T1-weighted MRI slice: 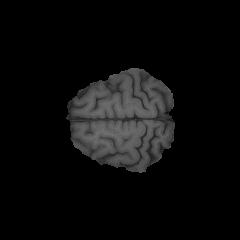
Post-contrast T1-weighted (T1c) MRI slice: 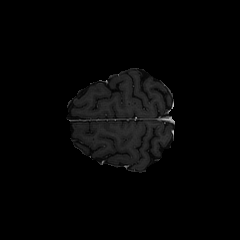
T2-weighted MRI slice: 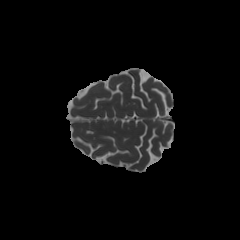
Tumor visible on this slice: no